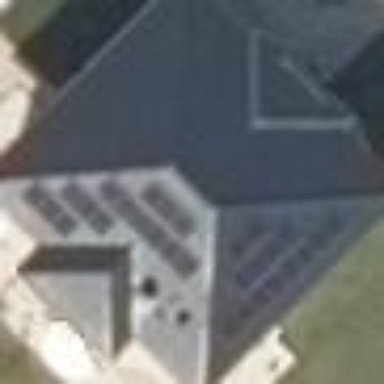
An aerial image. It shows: Detached building with hipped roof shape.